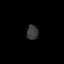
Tissue: skin
Cell type: Epithelial cells
Senescence score: 0.2585
Nuclear area (px): 167
Mean DAPI intensity: 57.192